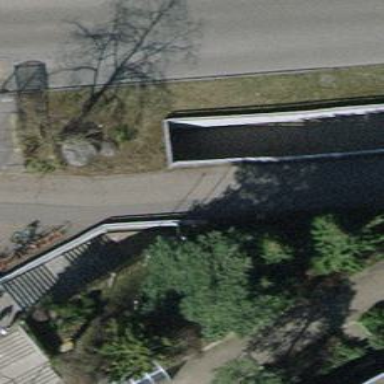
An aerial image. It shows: Footway with asphalt surface passing through tunnel.